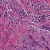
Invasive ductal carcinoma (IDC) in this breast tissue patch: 1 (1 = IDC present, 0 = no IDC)